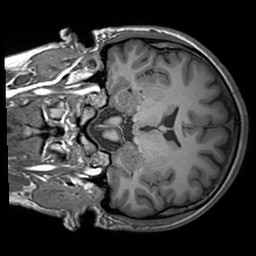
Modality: T1w
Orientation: coronal
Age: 22
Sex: male
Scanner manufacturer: siemens
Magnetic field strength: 3 T
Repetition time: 1.6 s
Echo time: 0.00236 s